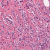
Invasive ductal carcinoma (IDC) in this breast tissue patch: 0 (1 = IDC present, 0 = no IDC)